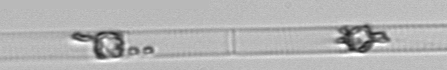
Label: Dactyliosolen_blavyanus